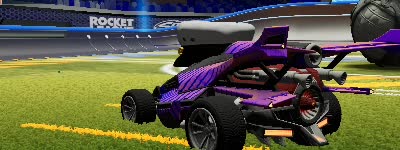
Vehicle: aftershock